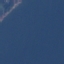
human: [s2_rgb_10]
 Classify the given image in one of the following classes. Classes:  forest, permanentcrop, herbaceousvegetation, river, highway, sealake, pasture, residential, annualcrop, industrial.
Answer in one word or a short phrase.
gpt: SeaLake